Question: In VIM I've got 4 windows opened and a NERD tree like this:

So, whenever I try to open the file from NERD, it's opened in first buffer (topleft pos). Sometimes in other buffers.
Is there a way to open a file in bottom right position ? Mb there are workarounds ?
Maybe I can force NERDtree to open file in last active window ? At the moment, it doesn't work this way :(
UPD: It looks like the problem is in hidden buffers.
When the buffer was opened in one window, and then replaced by another - if you try to open the very first in another window, you'll get it opened in the window it was opened in the very first time.
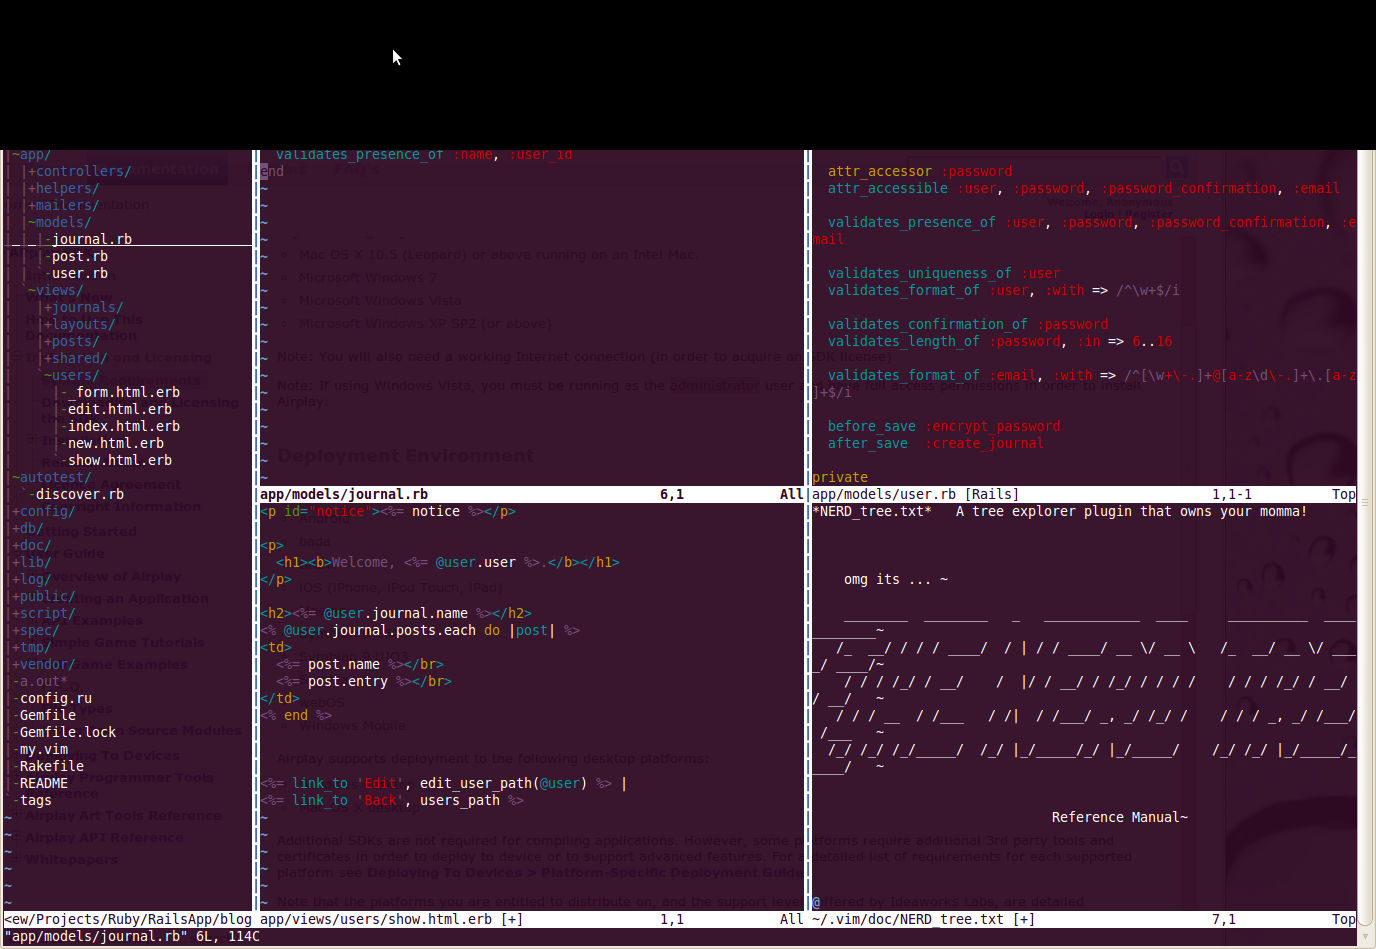
Answer: I'm using NERD tree 4.1.0 on Vim 7.2 and NERDTree does open files in the last active window by default.
From the docs:
> Default key: oMap option: NERDTreeMapActivateNodeApplies to: files and directories.If a file node is selected, it is opened in the previous window.
But hitting enter when the file is selected has the same effect.